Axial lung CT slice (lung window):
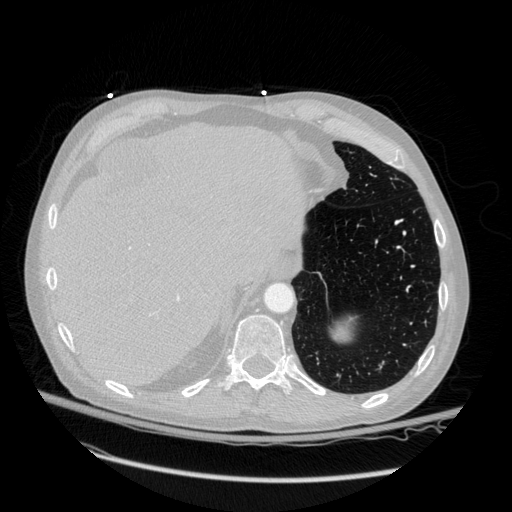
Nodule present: no